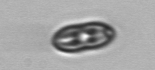
Label: pennate